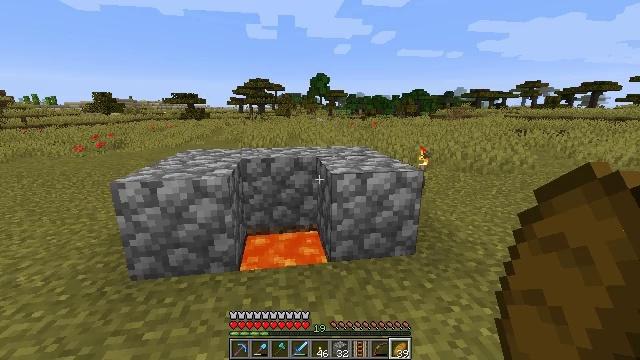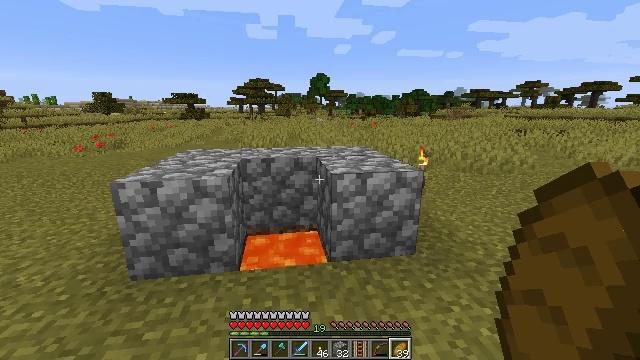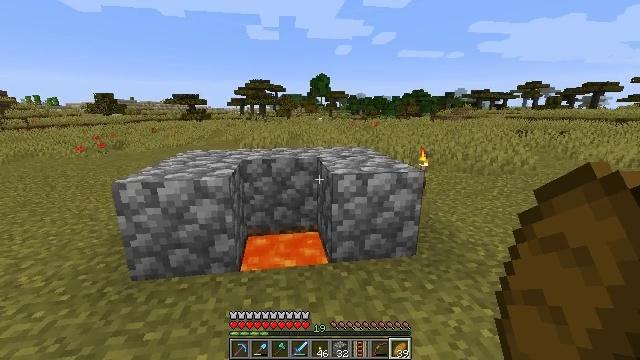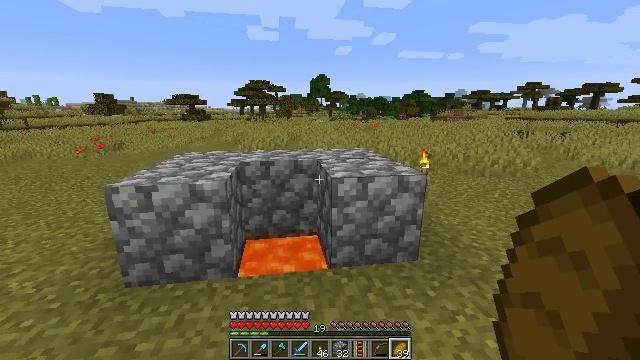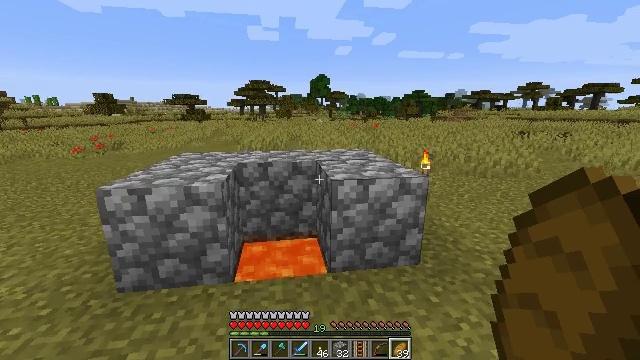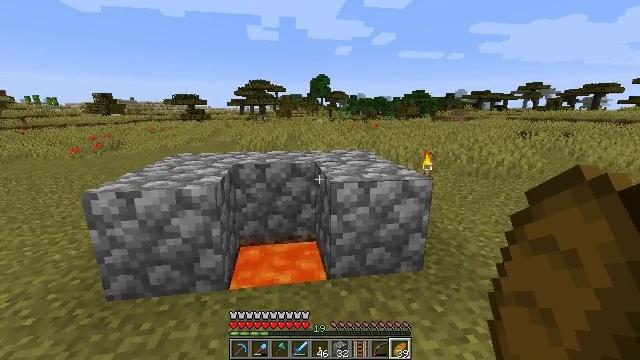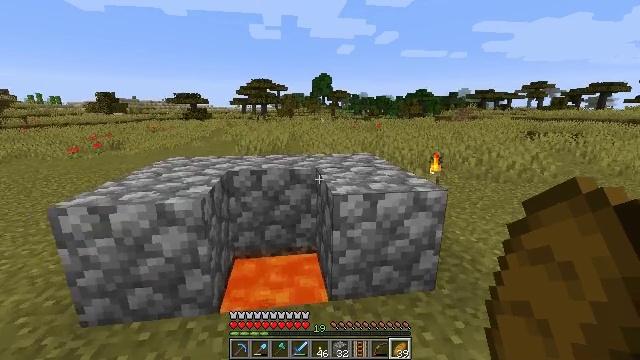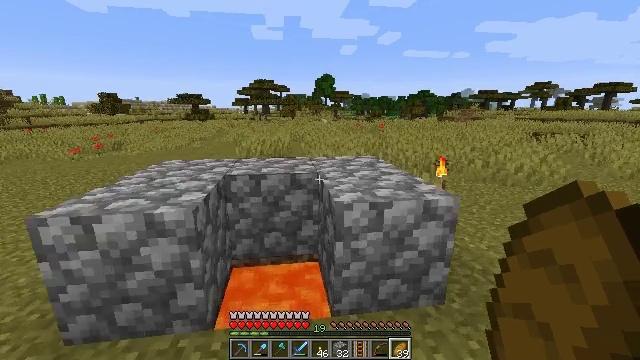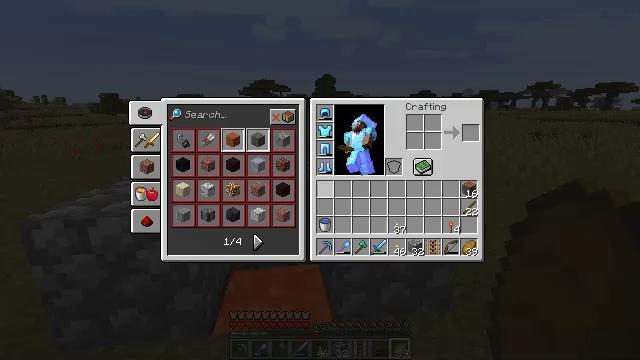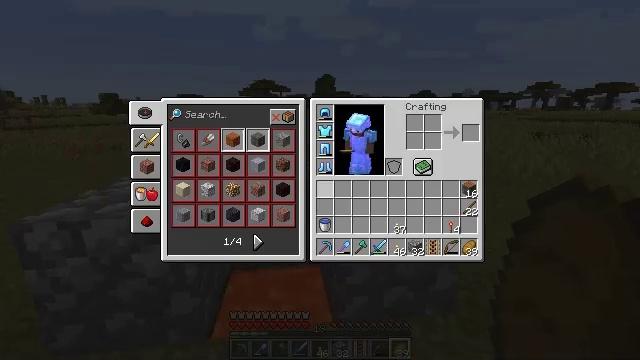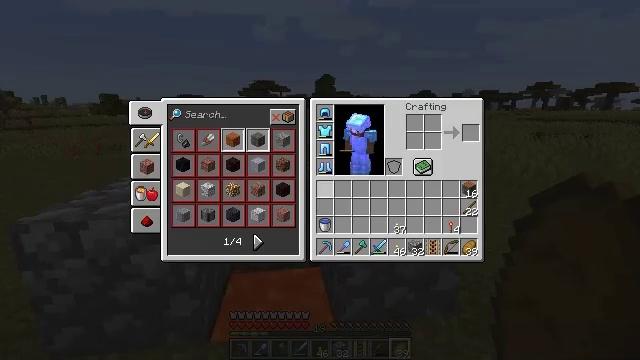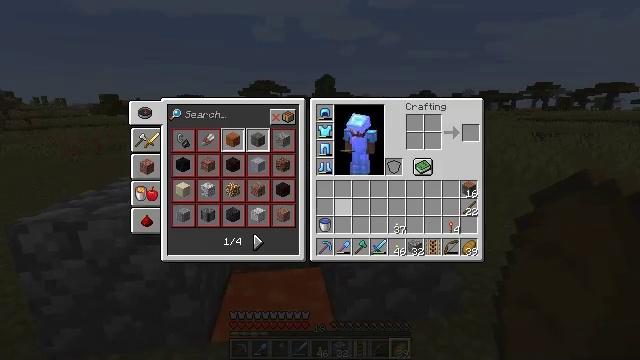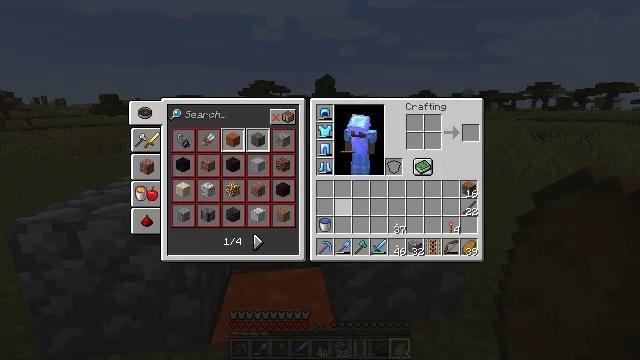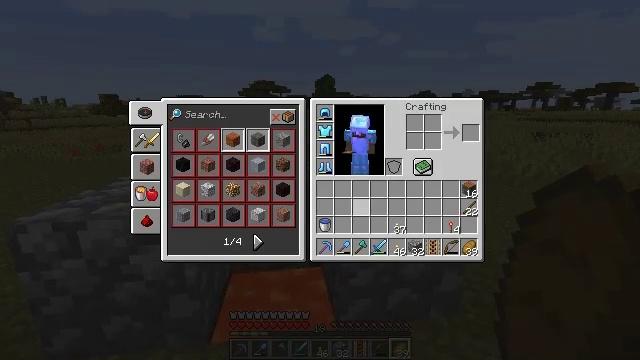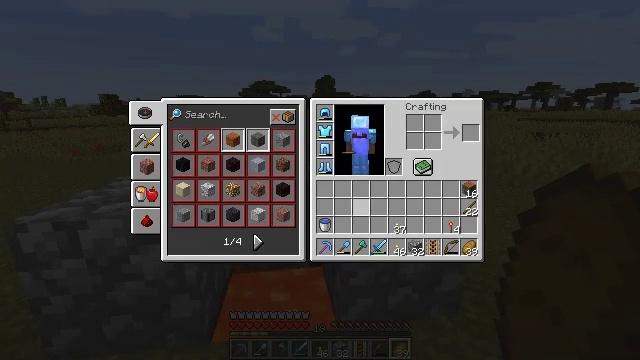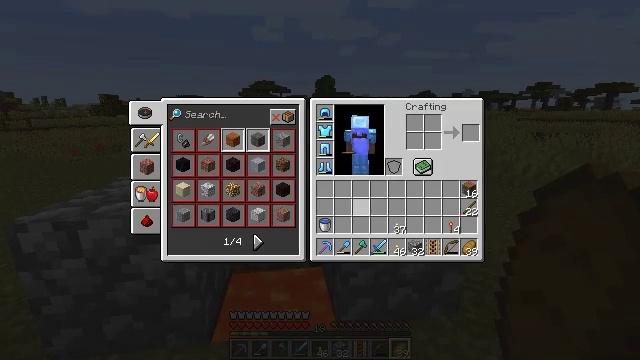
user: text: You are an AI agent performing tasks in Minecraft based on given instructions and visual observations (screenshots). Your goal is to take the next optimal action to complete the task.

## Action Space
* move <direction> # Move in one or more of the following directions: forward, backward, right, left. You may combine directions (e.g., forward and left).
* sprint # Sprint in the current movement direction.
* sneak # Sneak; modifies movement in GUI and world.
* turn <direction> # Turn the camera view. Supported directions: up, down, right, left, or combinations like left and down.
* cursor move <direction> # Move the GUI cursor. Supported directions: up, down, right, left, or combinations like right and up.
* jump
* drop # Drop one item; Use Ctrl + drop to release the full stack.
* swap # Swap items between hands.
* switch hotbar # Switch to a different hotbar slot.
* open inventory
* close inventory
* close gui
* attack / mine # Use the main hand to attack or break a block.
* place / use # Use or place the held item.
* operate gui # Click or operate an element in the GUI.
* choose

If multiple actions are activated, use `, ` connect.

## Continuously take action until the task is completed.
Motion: motion action
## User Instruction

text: Drop a bow.
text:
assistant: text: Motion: no_op
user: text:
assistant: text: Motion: no_op
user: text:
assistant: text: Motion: move forward
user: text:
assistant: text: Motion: move forward
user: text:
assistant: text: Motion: move forward
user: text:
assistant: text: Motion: move forward
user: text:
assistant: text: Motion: no_op
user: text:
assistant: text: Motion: open inventory
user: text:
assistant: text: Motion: open inventory
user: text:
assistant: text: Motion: cursor move right and down, open inventory
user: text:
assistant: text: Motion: cursor move right and down
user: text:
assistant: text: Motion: cursor move right
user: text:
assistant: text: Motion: no_op
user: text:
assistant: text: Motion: no_op
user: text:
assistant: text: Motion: no_op
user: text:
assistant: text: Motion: cursor move right
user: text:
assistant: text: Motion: cursor move right and down
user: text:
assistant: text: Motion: cursor move right and down
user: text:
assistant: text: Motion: cursor move right
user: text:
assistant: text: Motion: no_op
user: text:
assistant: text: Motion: no_op
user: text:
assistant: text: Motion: no_op
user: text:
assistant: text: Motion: no_op
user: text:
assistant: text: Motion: operate gui
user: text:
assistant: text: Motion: operate gui
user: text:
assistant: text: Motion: operate gui
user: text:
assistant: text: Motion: cursor move right and up
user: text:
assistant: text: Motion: cursor move right and up
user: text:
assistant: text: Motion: cursor move right and up
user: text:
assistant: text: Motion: no_op